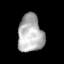
Tissue: lung
Cell type: Epithelial cells
Senescence score: 0.1882
Nuclear area (px): 916
Mean DAPI intensity: 180.105